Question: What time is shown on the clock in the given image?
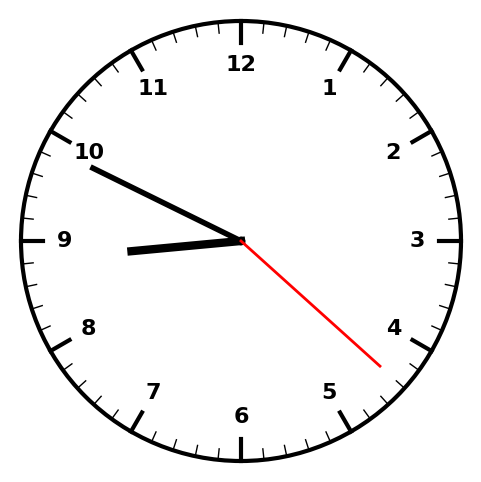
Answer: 08:49:22